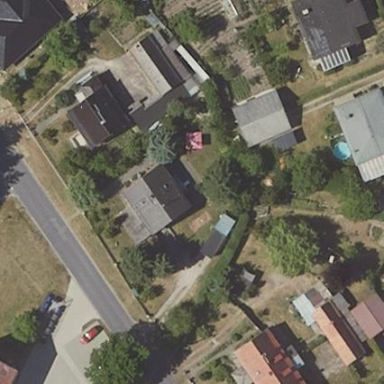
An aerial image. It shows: Residential area.